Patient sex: M
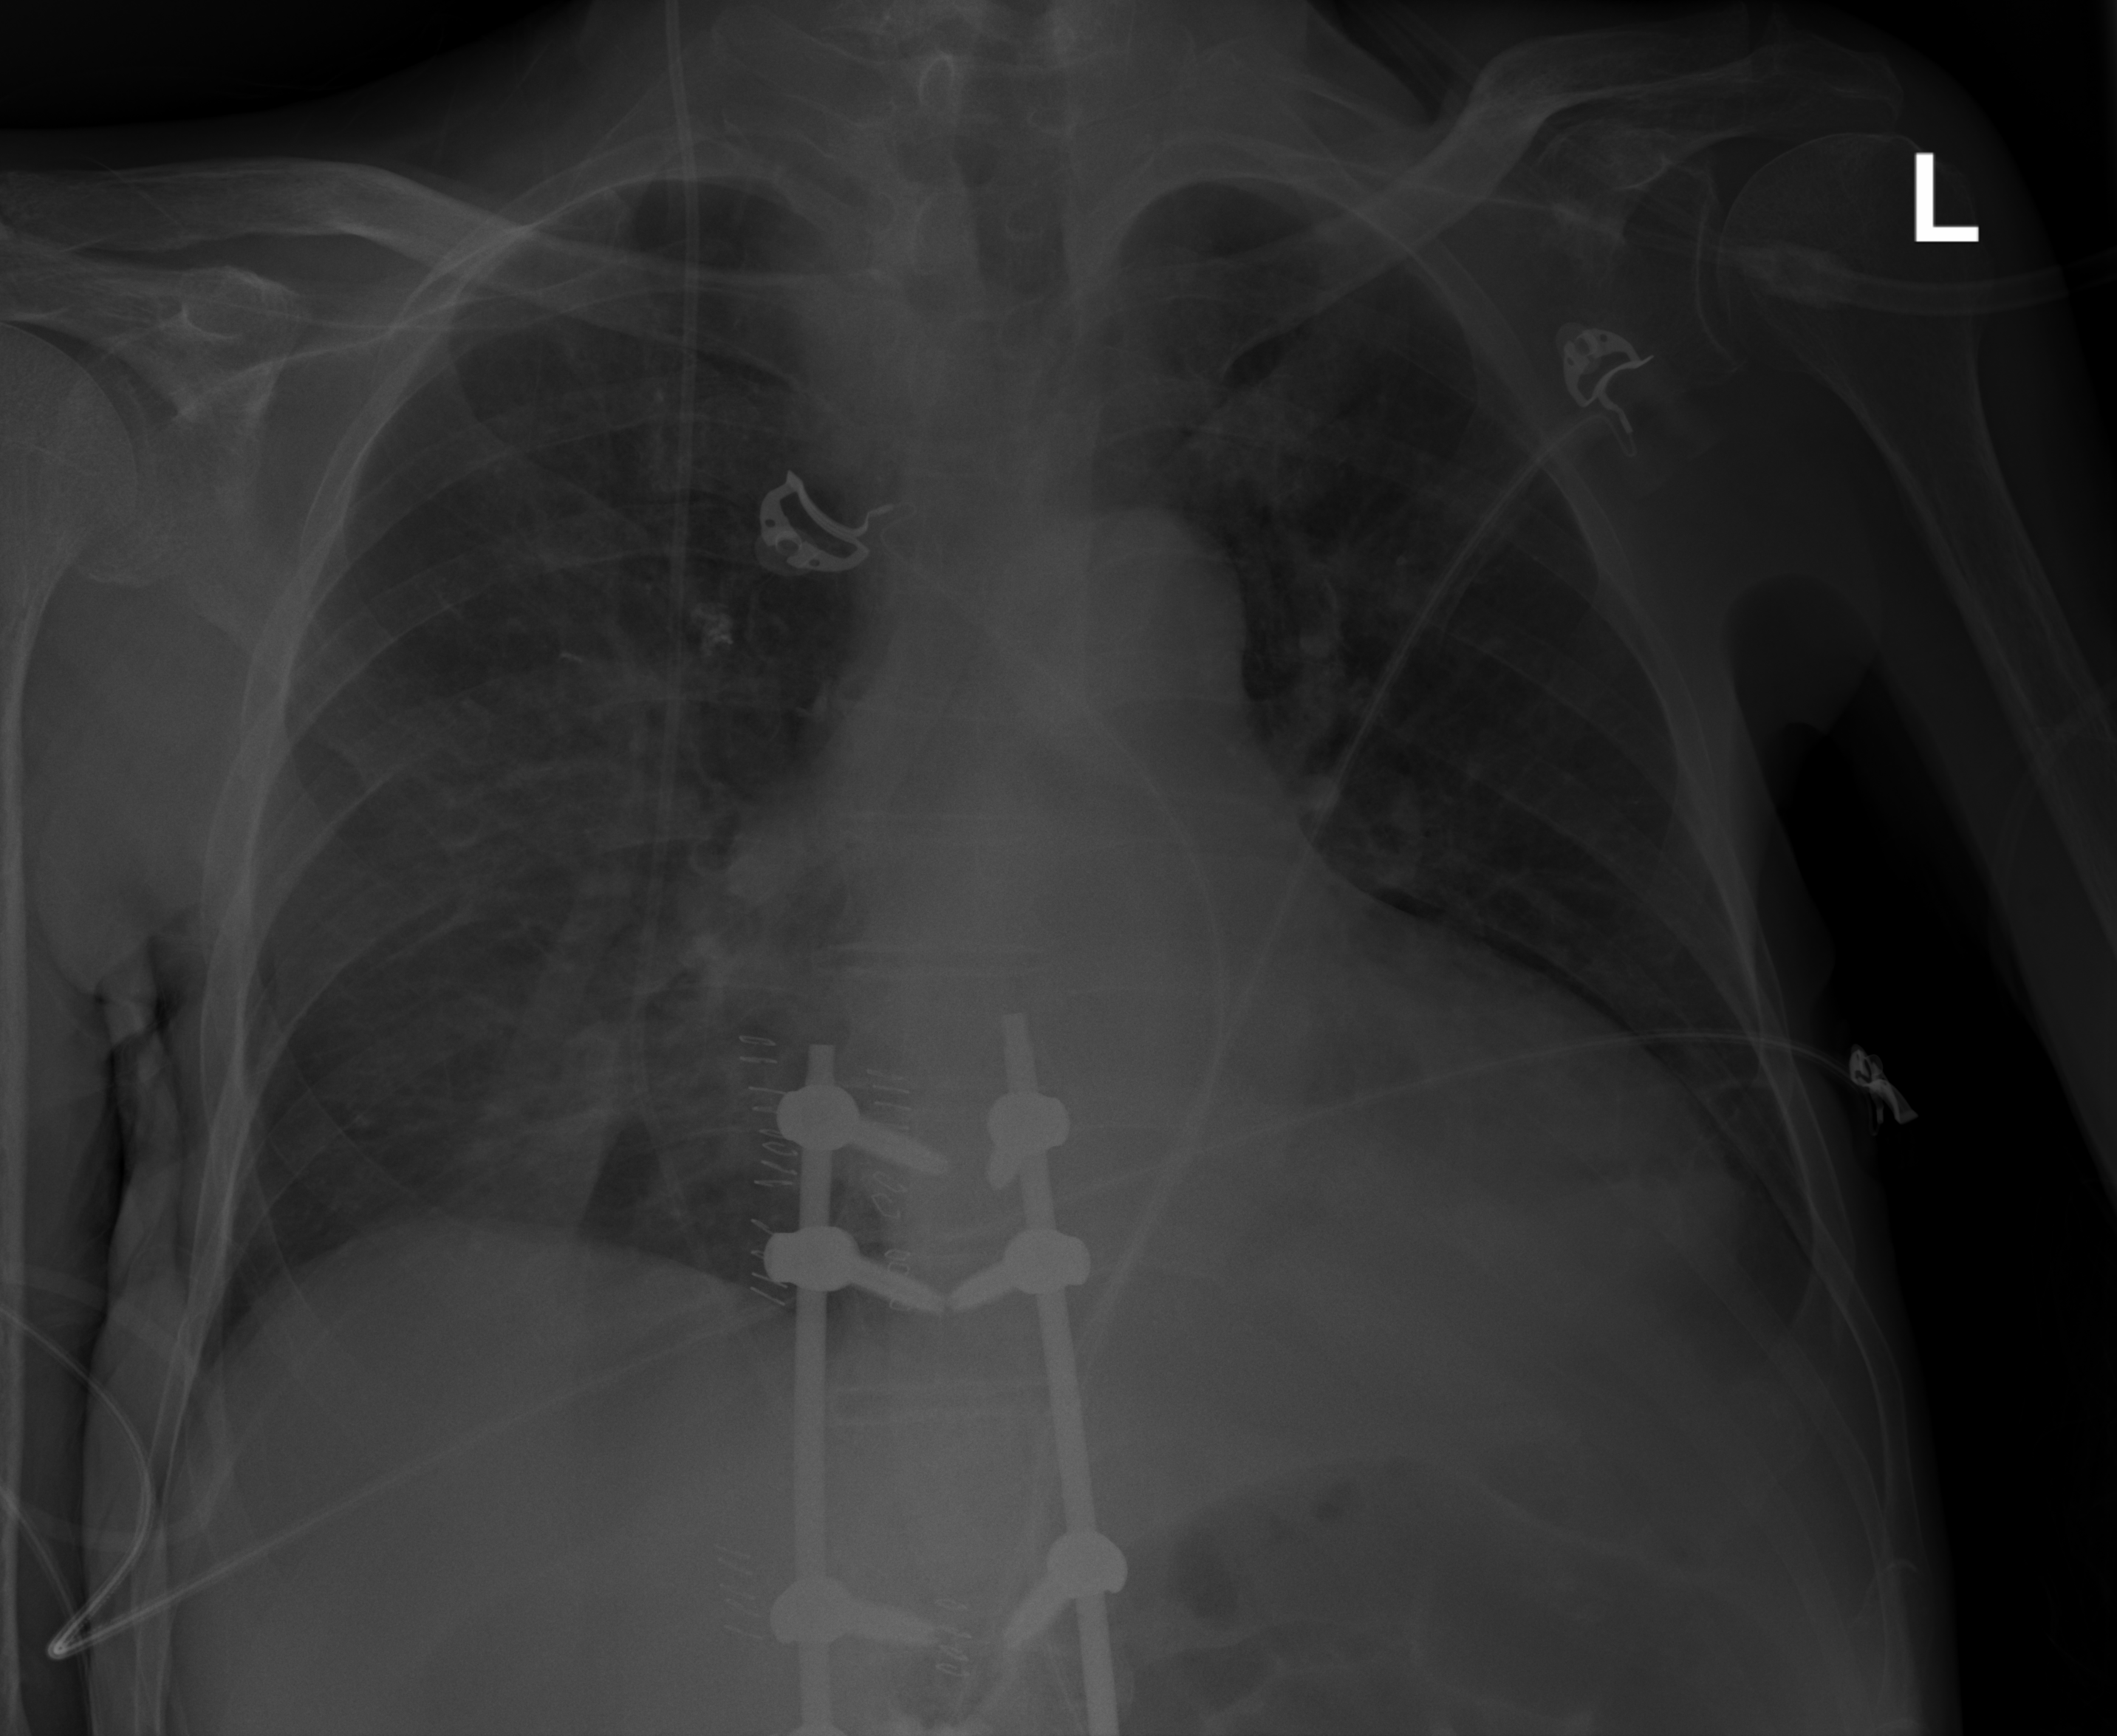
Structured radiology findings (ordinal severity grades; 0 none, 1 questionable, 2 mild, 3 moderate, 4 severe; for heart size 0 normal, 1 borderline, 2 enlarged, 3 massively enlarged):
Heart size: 2
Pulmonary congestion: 0
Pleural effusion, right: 0
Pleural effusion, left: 1
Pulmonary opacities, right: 2
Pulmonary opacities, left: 0
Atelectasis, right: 0
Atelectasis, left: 0